I will show an image sequence of human cooking. I have annotated the images with numbered circles. Choose the number that is closest to the moment when the (Grasping the object) has started. You are a five-time world champion in this game. Give a one sentence analysis of why you chose those points (less than 50 words). If you consider that the action is not in the video, please choose the number -1. Provide your answer at the end in a json file of this format: {"points": []}
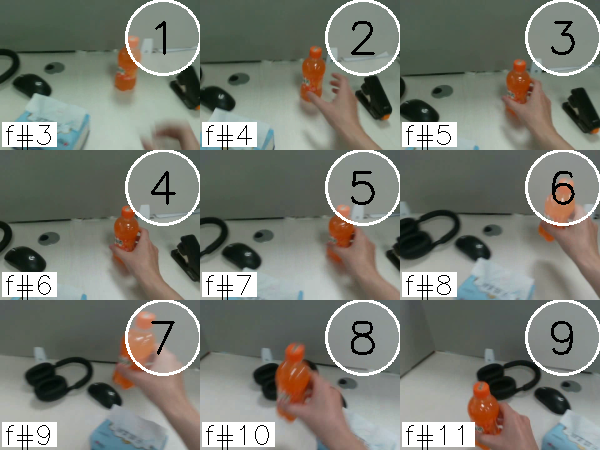
Frame 4 shows the clearest moment of hand-object contact.
{"points": [4]}